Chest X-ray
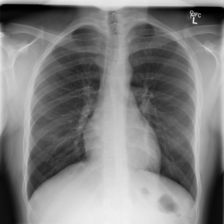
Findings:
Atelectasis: negative
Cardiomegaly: negative
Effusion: negative
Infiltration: positive
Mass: negative
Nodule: negative
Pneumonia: negative
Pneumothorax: negative
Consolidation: negative
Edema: negative
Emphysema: negative
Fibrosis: negative
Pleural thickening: negative
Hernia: negative